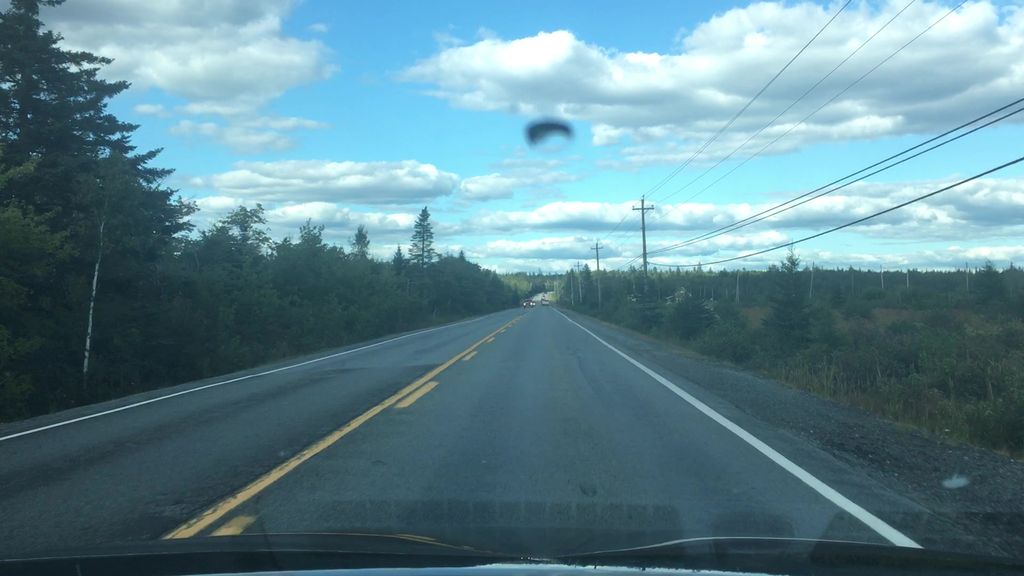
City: halifax